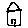
Label: house